Question: I have a library project and another project which uses some classes from the library project. As soon as I am setting a break point in one of the library classes, and my app stops at the break point, Eclipse shows me the error message
> Source not foundThe jar of this class file belongs to container 'Android Dependencies'
which does not allow source modifications to source attachments on its
entries
Can someone help me?

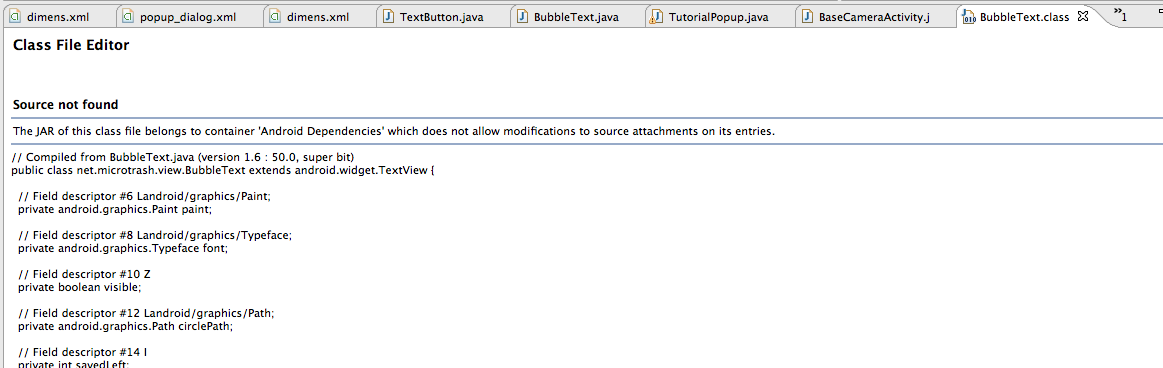
Answer: I found the answer!
Somehow (dont ask me why) Eclipse messed up my librarry projects classpath file. it listed the "src" classpath entries in the wrong order (see attachment below).
looks like only the first entry is currently exported to the libraryproject.jar, which is used by my app-project.
Therefore only the gen-sources got attached, and not the sources in the src dir.